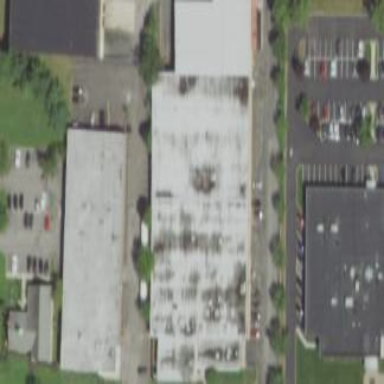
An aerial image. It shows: Warehouse building.